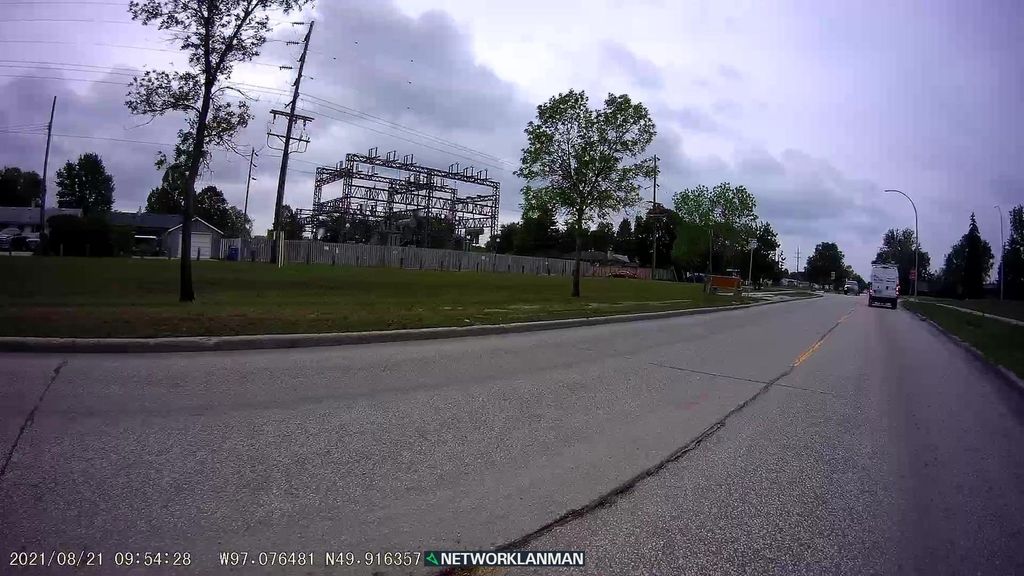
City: winnipeg